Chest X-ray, PA view. Patient: 48 years old, sex F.
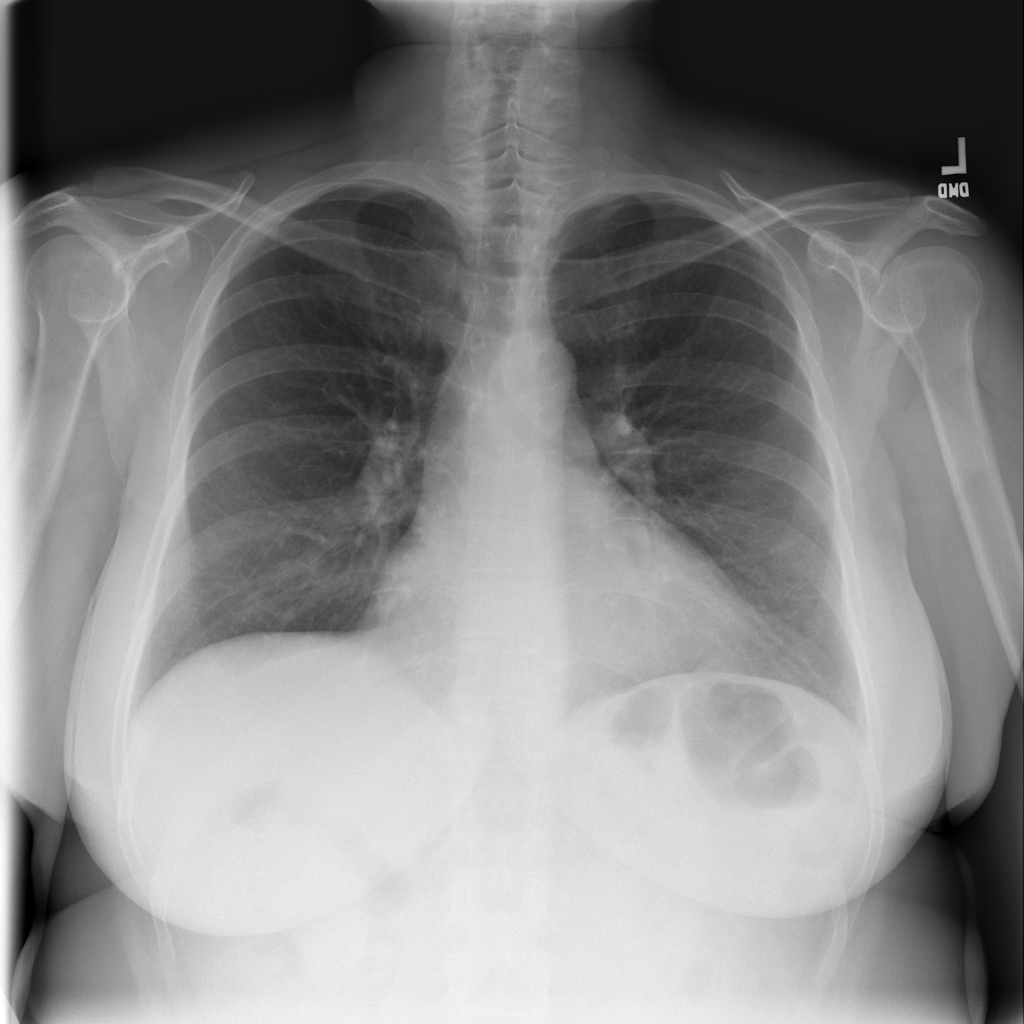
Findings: Cardiomegaly